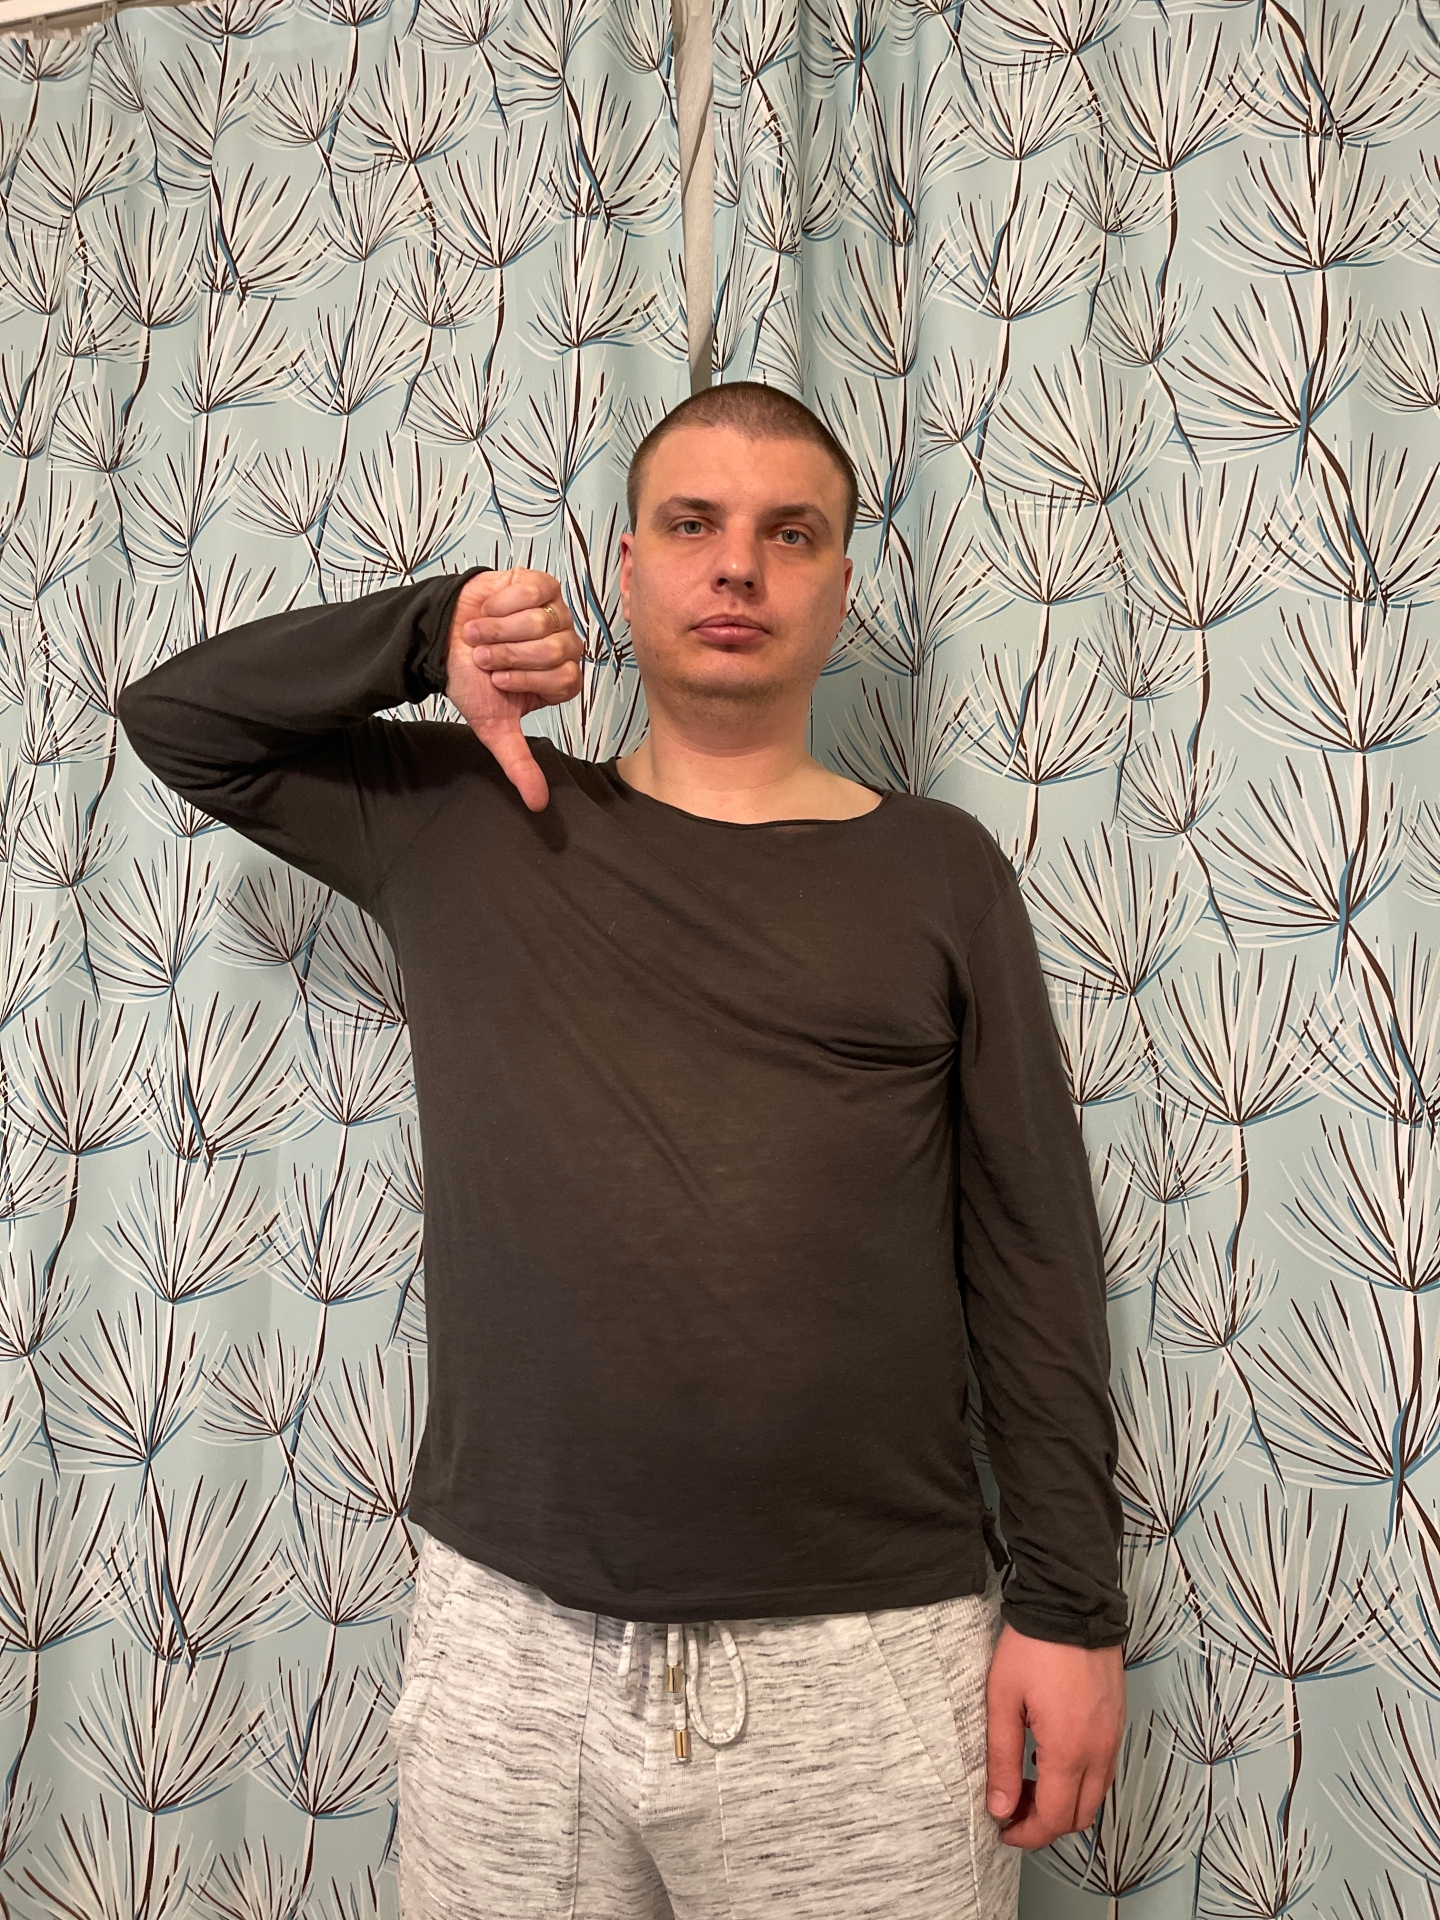
Label: clear